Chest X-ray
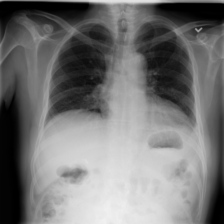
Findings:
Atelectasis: negative
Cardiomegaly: negative
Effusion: negative
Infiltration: negative
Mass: negative
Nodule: negative
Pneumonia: negative
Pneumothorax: negative
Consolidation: negative
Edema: negative
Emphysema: negative
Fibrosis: negative
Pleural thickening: negative
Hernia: negative